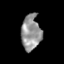
Tissue: skin
Cell type: Epithelial cells
Senescence score: 0.2818
Nuclear area (px): 682
Mean DAPI intensity: 148.13